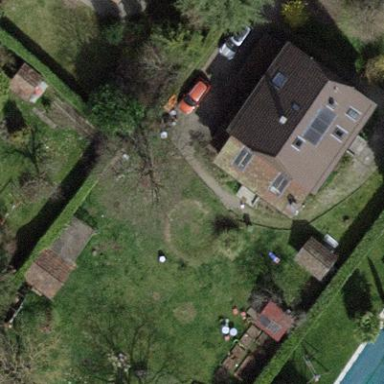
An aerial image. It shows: Garden surrounded by fence.